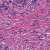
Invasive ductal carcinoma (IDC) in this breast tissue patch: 1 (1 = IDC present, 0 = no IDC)